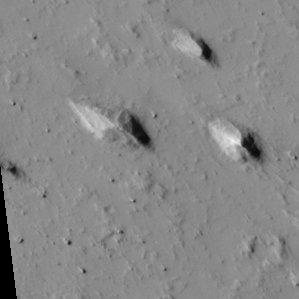
Label: non_frost